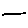
Label: line